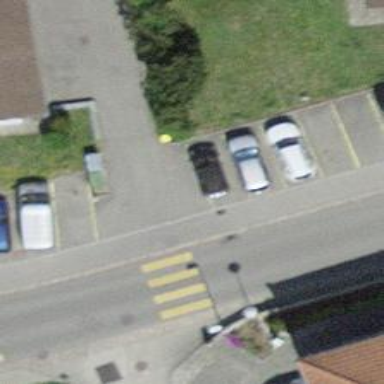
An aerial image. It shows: Post box.